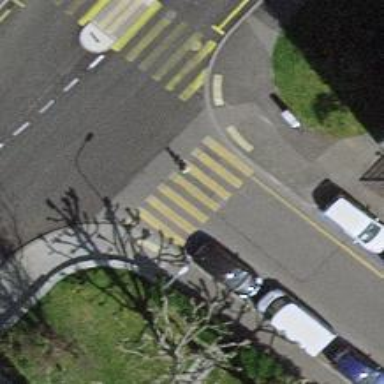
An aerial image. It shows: Marked zebra crossing on the road.